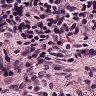
Metastatic tissue present: no